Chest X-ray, AP view. Patient: 62 years old, sex F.
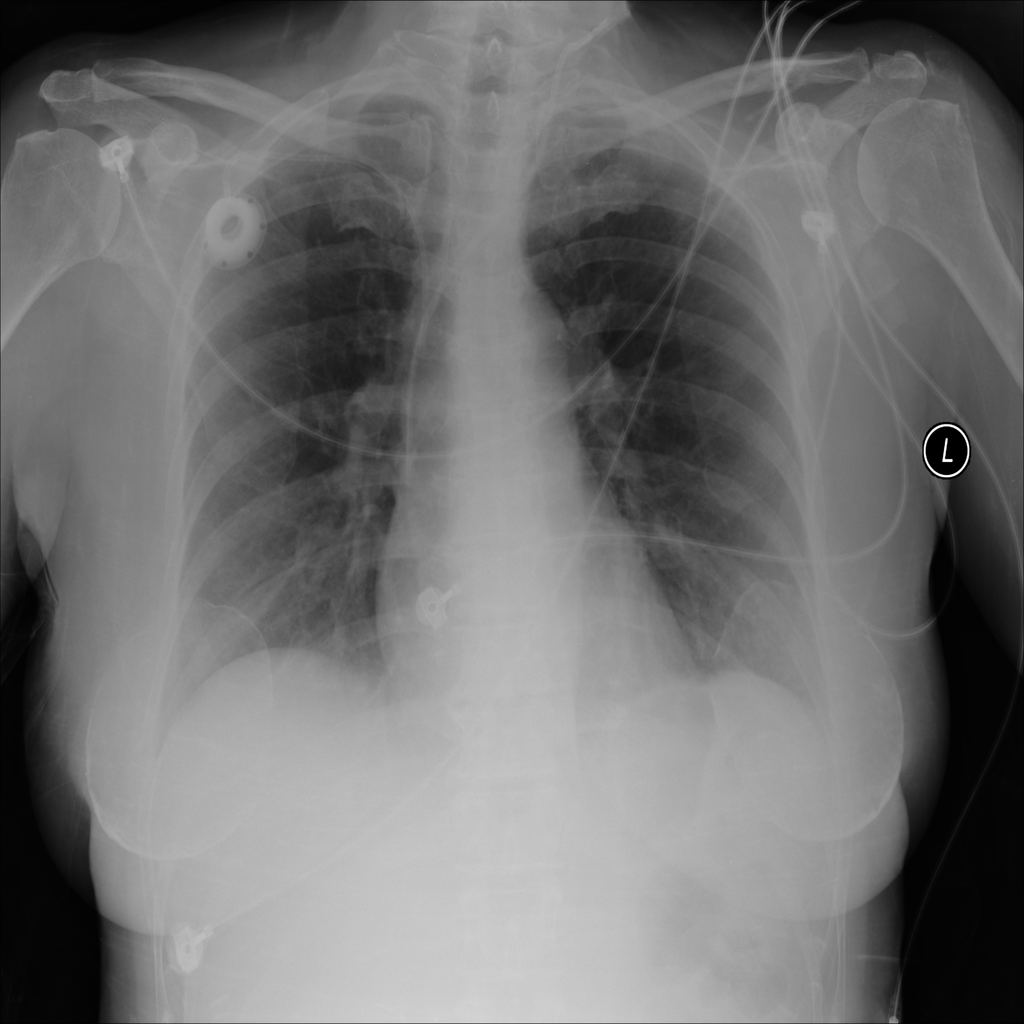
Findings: No Finding